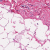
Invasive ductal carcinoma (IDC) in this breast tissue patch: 0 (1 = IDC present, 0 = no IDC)